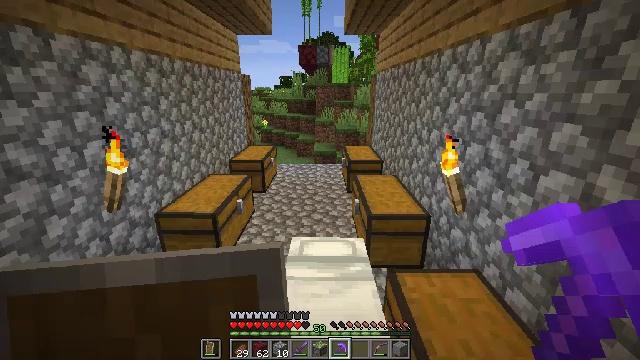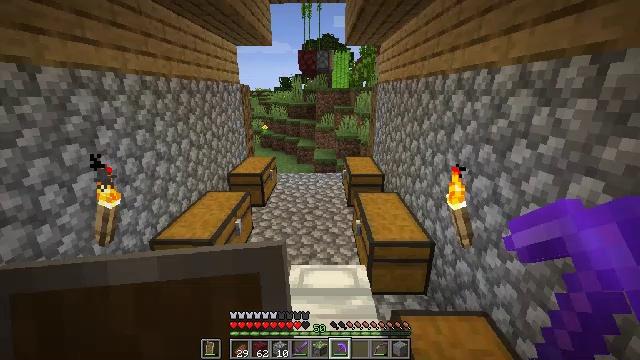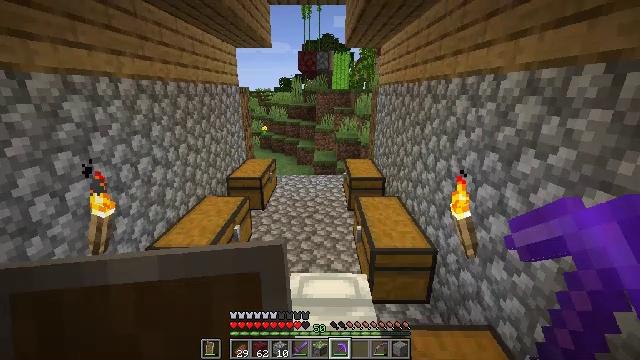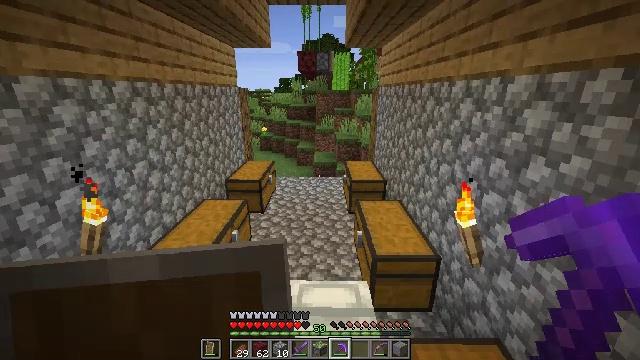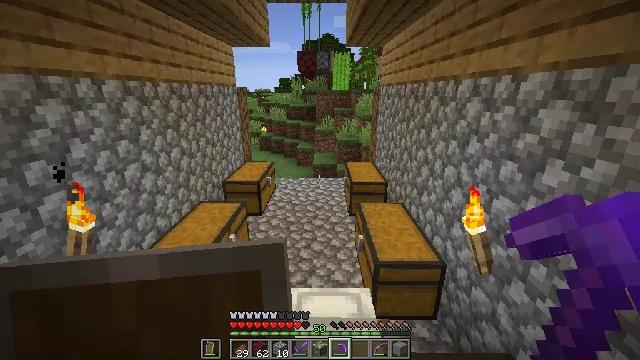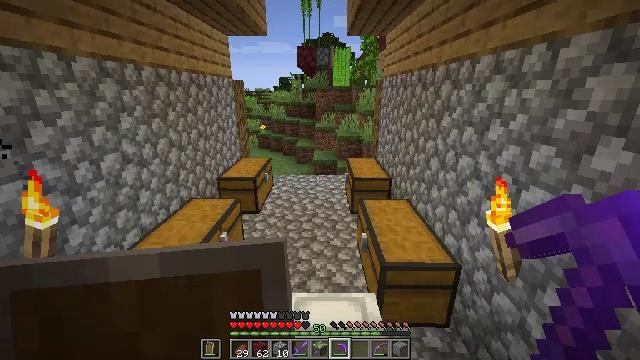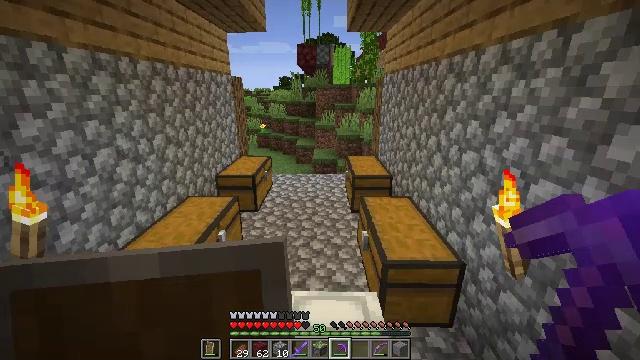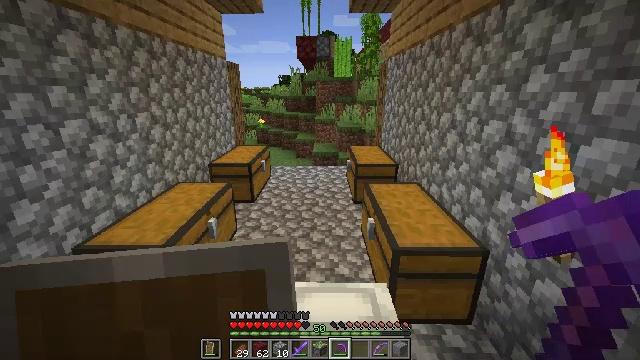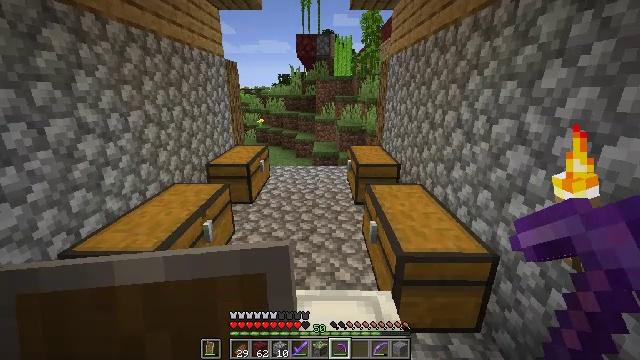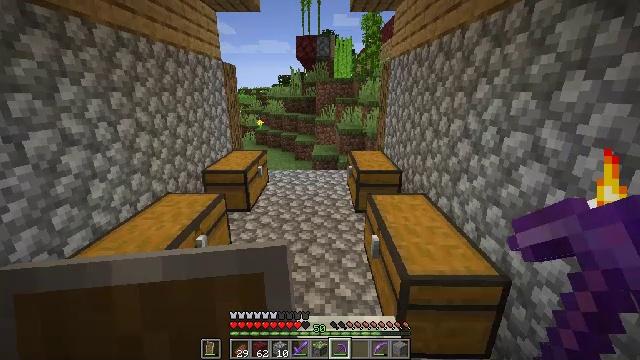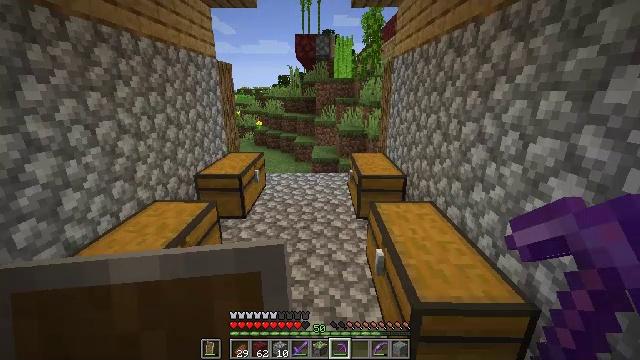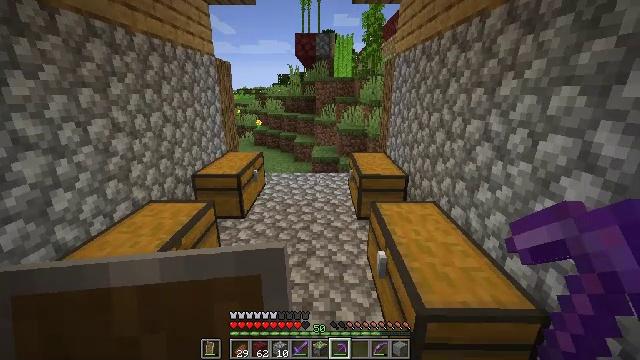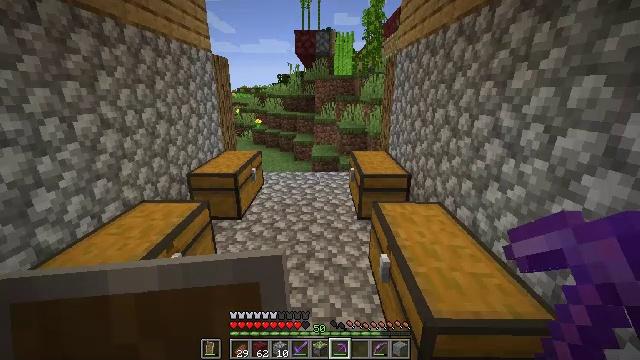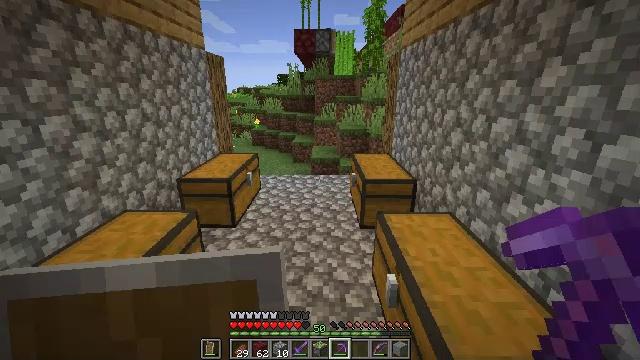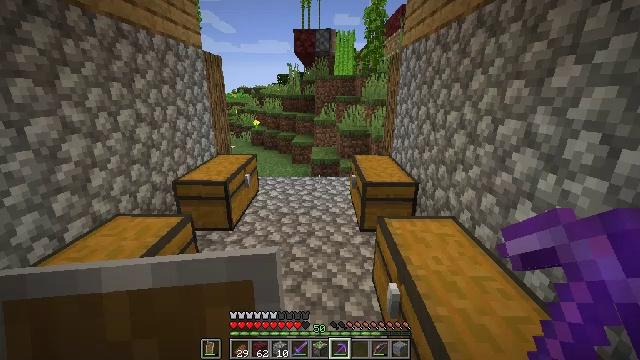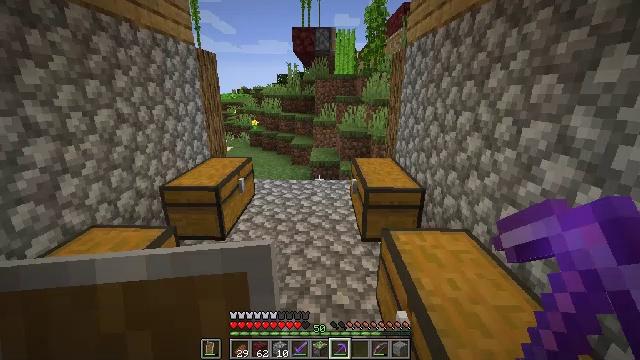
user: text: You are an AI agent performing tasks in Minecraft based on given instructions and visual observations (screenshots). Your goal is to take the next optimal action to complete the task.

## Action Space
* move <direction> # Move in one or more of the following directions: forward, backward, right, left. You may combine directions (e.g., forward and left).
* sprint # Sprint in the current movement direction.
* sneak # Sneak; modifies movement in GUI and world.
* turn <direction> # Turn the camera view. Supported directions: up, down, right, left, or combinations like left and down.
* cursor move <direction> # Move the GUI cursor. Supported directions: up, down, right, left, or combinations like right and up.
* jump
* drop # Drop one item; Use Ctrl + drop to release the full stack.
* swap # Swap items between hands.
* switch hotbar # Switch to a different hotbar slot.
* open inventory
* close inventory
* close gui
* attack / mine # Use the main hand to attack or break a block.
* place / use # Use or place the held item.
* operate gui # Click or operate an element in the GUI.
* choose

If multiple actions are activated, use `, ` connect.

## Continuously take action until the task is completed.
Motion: motion action
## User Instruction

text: Attack the hopper to gather it.
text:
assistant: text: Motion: move forward, jump
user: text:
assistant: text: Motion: move forward, jump
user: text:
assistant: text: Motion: move forward
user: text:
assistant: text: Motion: move forward
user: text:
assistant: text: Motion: move forward
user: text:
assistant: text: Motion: move forward
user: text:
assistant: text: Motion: move forward
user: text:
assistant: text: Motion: move forward
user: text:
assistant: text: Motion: move forward
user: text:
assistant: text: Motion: move forward
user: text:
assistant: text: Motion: move forward
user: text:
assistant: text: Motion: move forward
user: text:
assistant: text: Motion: move forward
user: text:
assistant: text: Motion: move forward
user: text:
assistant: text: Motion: move forward
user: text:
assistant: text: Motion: move forward
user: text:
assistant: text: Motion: move forward, turn right and down
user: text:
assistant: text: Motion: move forward, turn right and down
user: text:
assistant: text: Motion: move forward, turn right
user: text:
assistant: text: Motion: move forward, turn right
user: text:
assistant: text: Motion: move forward, turn right
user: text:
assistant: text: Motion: move forward, turn right, use / place
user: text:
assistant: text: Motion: use / place
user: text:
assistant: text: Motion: use / place
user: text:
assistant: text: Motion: use / place
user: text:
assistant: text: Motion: no_op
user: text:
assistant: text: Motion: no_op
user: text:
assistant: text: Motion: no_op
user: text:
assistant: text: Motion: no_op
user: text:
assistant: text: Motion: no_op